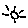
Label: sun